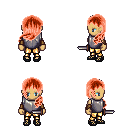
a pixel art fantasy rpg character, female body template, human, tanned skin, steel chest armor, gold greaves, red left-swept hairstyle, cloth bracers, ghillies, dagger, four views (front, back, left, right), 2x2 character sprite sheet, small pixel art, hard edges, no anti-aliasing